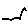
Label: line